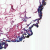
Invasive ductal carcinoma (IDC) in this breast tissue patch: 0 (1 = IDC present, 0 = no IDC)